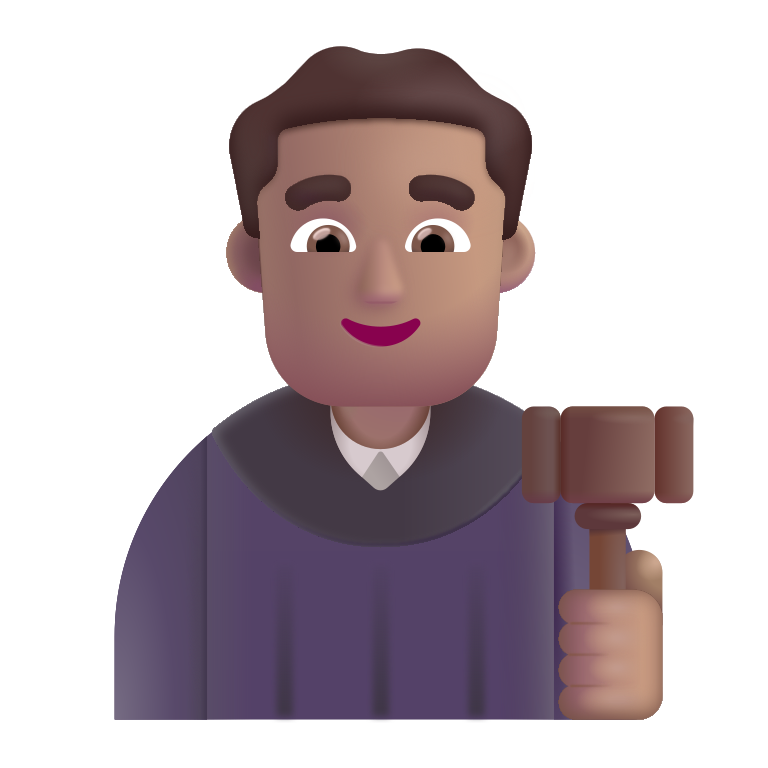
man judge color